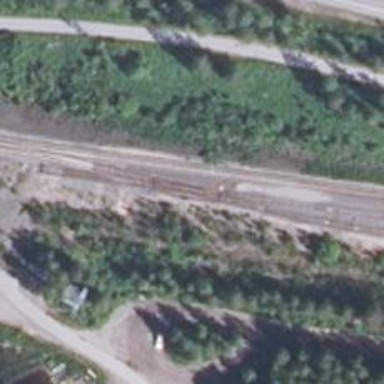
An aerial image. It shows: Railway yard with embankment.